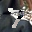
Label: 7